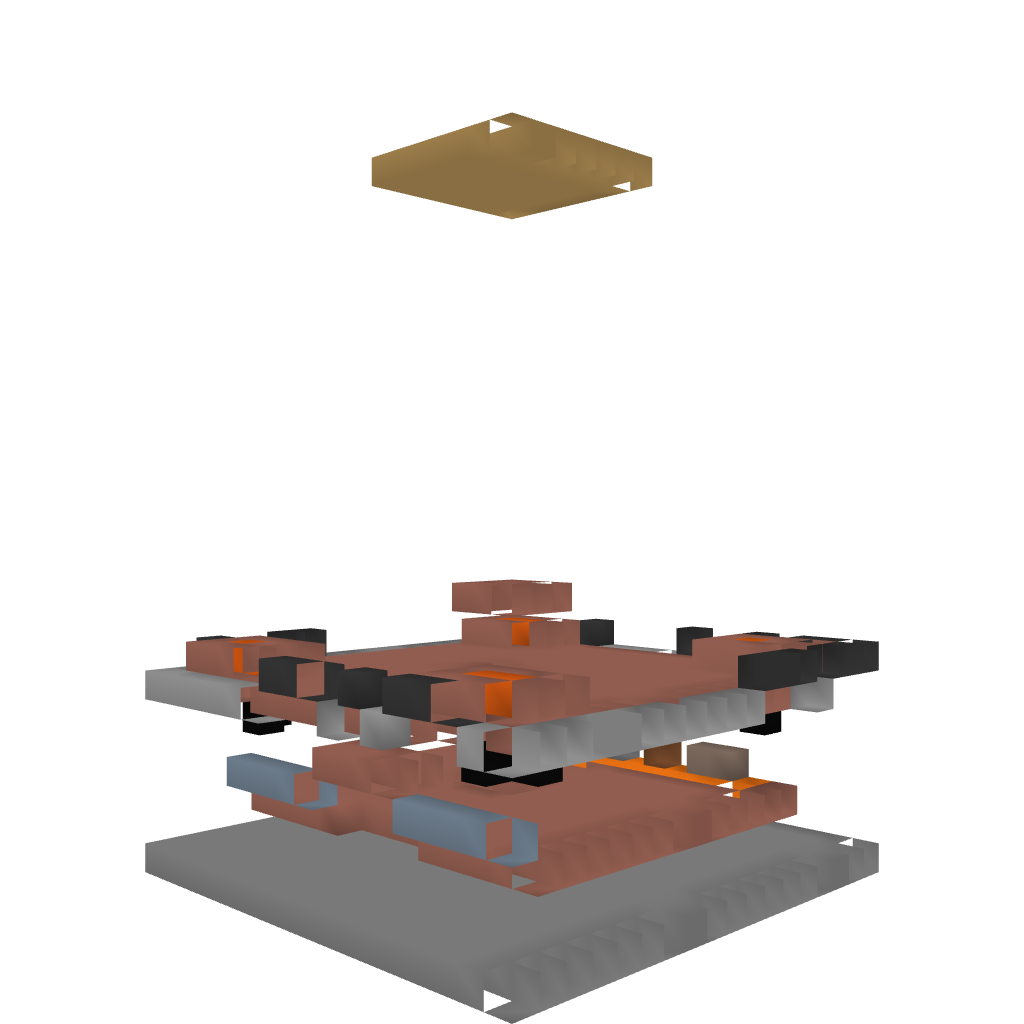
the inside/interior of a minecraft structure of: Underground base v2